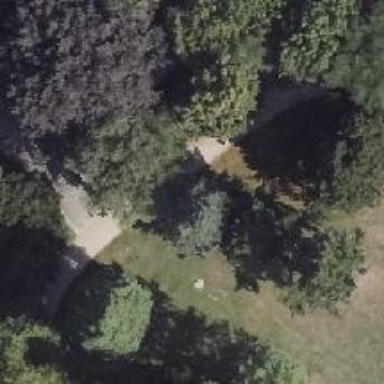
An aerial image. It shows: Park with evergreen needle-leaved trees.